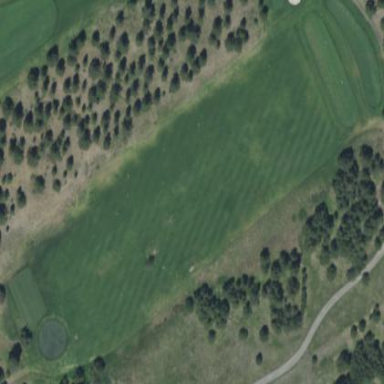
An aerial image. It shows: Grassy area designated as golf fairway.